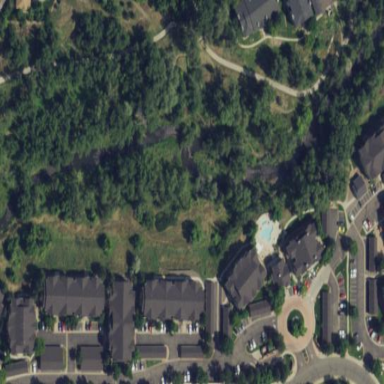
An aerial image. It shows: Apartment complex in residential area.